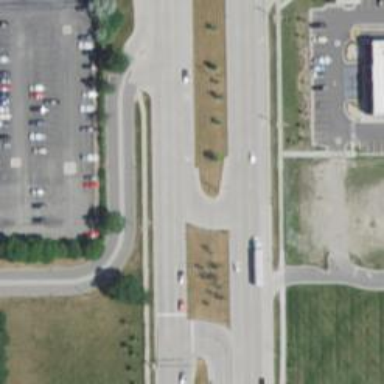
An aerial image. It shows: Primary highway with separate sidewalk.